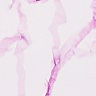
Metastatic tissue present: no